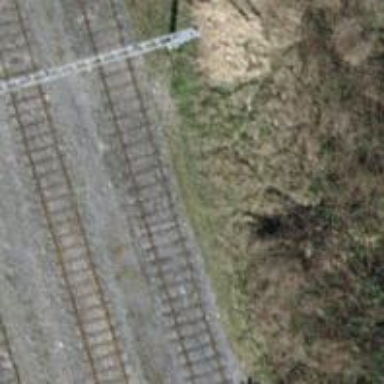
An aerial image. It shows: Railway yard with electrified tracks and single track.